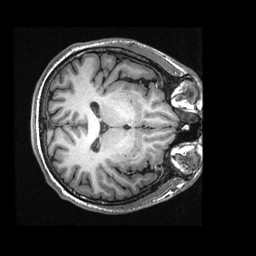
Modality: T1w
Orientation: axial
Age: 22
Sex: male